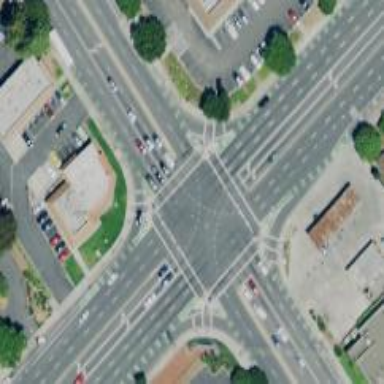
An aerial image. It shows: Solid stop line on the road.